Question: I'm trying to learn eclipse RCP and am following a tutorial to try and learn the basics but for some reason my application won't start!
I've read the error log but I can't make heads or tails of it. Can anyone point me in the right direction? These are the errors I'm getting:

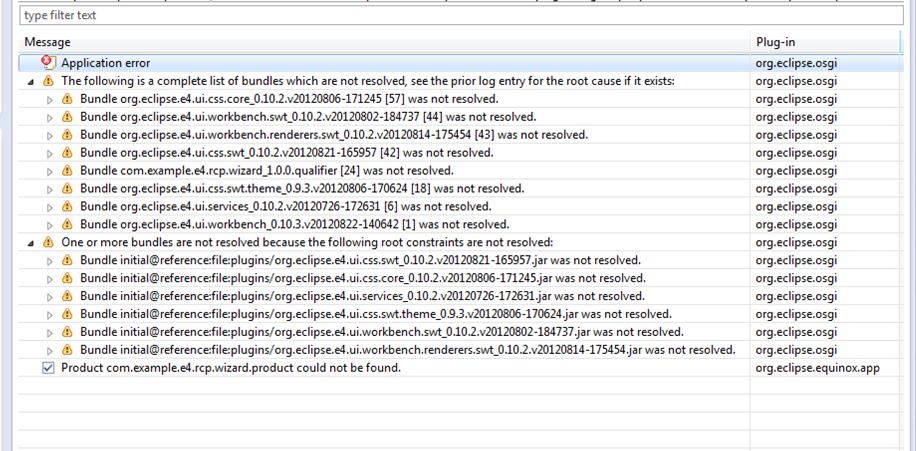
Answer: After a bit of research I found it was down to some missing plug-ins and I found a quick fix to fill in the missing plug-ins.
Right click on your product configuration file -> Run as -> Run Configurations...
In this menu go to the Plug-ins tab and check the check box "Validate plug-ins automatically prior to launch" and hit the button "Add Required Plug-ins".
This added all the required plug-ins that I was missing :)